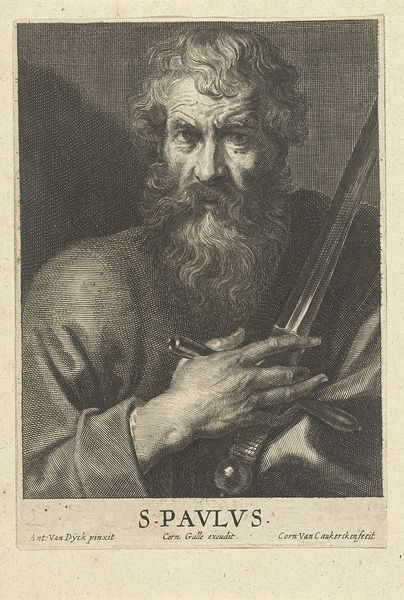
Titel: Paulus
Künstler: Cornelis van Caukercken
Standort: Amsterdam
Institution: Rijksmuseum
Schlagwörter: hand, kampf, mann, weiß, finger, grau, nase, schwarz, blick, beige, bart, augen, gesicht, portrait, haare, mantel, locken, schrift, druck, stich, seite, schwert, knauf, van dyck, paulus, s